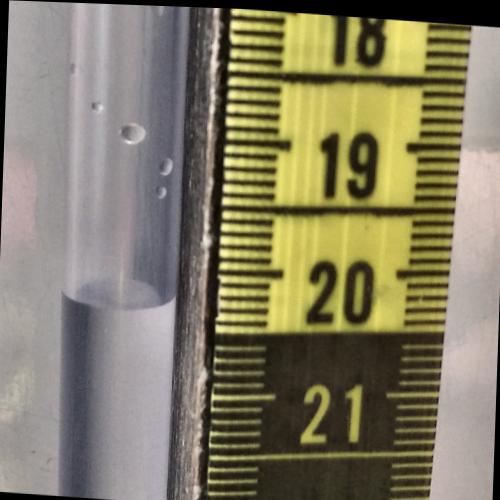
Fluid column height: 20.2 cm